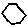
Label: hexagon